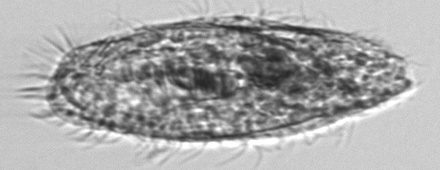
Label: Euplotes_morphotype1